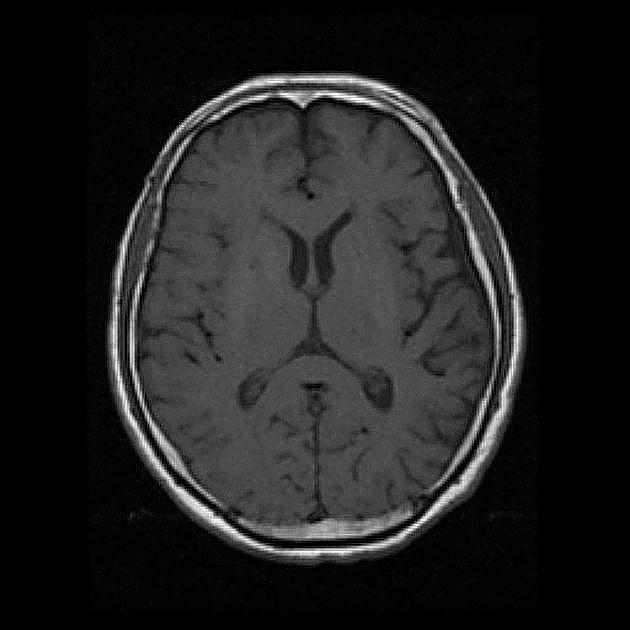
Label: notumor